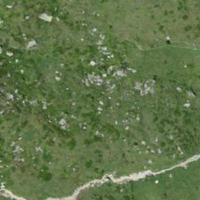
EUNIS habitat code: 26
Species observed at this site:
Lasiocampa quercus